Question: I am trying to recreate the Mail UI from Windows 8 in a WPF application running on Windows 7. Here's what I want to achieve:

In particular, I don't know how to change the background color for selected items e.g. the Inbox item in the first column and the mail from Twitter in the second column. I have tried several solutions from other similar Stackoverflow Questions but none seem to work for me. e.g.
<URL>
<URL>
Here is the code I have for my listview:
'''
<ListView Grid.Row="0" SelectedItem="{Binding Path=SelectedArea}" ItemsSource="{Binding Path=Areas}" Background="#DCE3E5" >
<ListView.Resources>
<!-- Template that is used upon selection of an Area -->
<ControlTemplate x:Key="SelectedTemplate" TargetType="ListViewItem">
<Border Background="#388095" Cursor="Hand" >
<TextBlock Text="{Binding Name}" Margin="5" />
</Border>
</ControlTemplate>
<Style TargetType="ListViewItem">
<Setter Property="Template">
<Setter.Value>
<!-- Base Template that is replaced upon selection -->
<ControlTemplate TargetType="ListViewItem">
<Border Background="#DCE3E5" Cursor="Hand" >
<TextBlock Text="{Binding Name}" Margin="5" />
</Border>
</ControlTemplate>
</Setter.Value>
</Setter>
<Style.Triggers>
<MultiTrigger>
<MultiTrigger.Conditions>
<Condition Property="IsSelected" Value="true" />
</MultiTrigger.Conditions>
<Setter Property="Template" Value="{StaticResource SelectedTemplate}" />
</MultiTrigger>
</Style.Triggers>
</Style>
</ListView.Resources>
</ListView>
'''
How can I change the background color of the selected item? And how do I retain the color change when the focus changes.
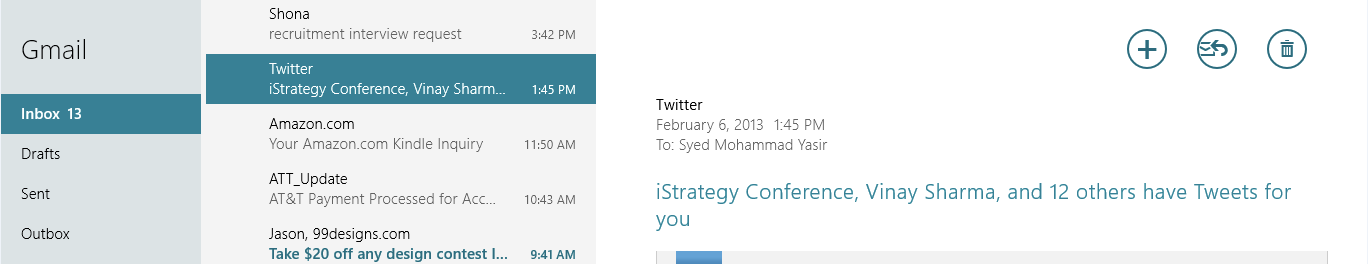
Answer: I did something similar to this recently:
'''
<ListView.Resources>
<ControlTemplate x:Key="SelectedTemplate" TargetType="ListViewItem">
<Border CornerRadius="5" BorderThickness="1" BorderBrush="DarkGray" Background="#FF92C6F9" Padding="2" HorizontalAlignment="Left" Margin="5" Tag="{Binding Value}" Cursor="Hand" MouseUp="Border_MouseUp_1">
<TextBlock Text="{Binding Name}" Margin="5" />
</Border>
</ControlTemplate>
<Style TargetType="ListViewItem">
<Setter Property="Template">
<Setter.Value>
<ControlTemplate TargetType="ListViewItem">
<Border CornerRadius="5" BorderThickness="1" BorderBrush="DarkGray" Background="WhiteSmoke" Padding="2" HorizontalAlignment="Left" Margin="5" Tag="{Binding Value}" Cursor="Hand" MouseUp="Border_MouseUp_1" >
<TextBlock Text="{Binding Name}" Margin="5" />
</Border>
</ControlTemplate>
</Setter.Value>
</Setter>
<Style.Triggers>
<MultiTrigger>
<MultiTrigger.Conditions>
<Condition Property="IsSelected" Value="true" />
<Condition Property="Selector.IsSelectionActive" Value="true" />
</MultiTrigger.Conditions>
<Setter Property="Template" Value="{StaticResource SelectedTemplate}" />
</MultiTrigger>
</Style.Triggers>
</Style>
</ListView.Resources>
'''
I believe removing:
'''
<Condition Property="Selector.IsSelectionActive" Value="true" />
'''
will allow you to keep the background color after focus is lost.
In response to your question below:
You can bind the tag property of the TextBlock to the command parameter, and then execute the command on the MouseUp event of the TextBlock:
'''
<TextBlock x:Name="MyTextBlock" Text="Click Me!" Tag="{Binding MyCommandParameter}" MouseUp="MyTextBlock_MouseUp" />
'''
And in the code behind:
'''
private void MyTextBlock_MouseUp(object sender, MouseButtonEventArgs e)
{
TextBlock tb = sender as TextBlock;
if (tb != null && tb.Tag != null)
{
ViewModel.MyCommand.Execute(tb.Tag);
}
}
'''